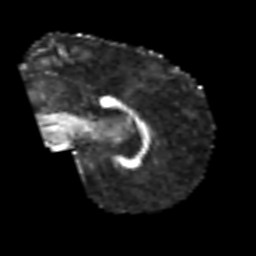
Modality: FA
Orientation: sagittal
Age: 50
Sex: male
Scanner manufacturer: siemens
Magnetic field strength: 3 T
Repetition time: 6.1 s
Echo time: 0.101 s